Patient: sex M, age 71
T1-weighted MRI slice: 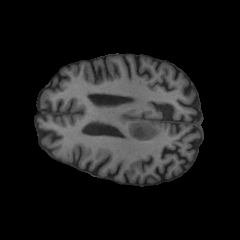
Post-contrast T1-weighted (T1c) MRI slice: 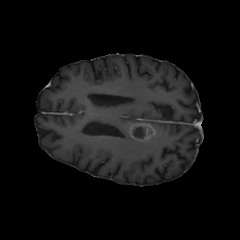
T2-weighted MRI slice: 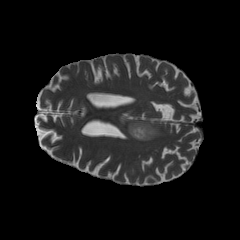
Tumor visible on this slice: yes
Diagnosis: Glioblastoma, IDH-wildtype
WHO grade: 4